Question: Suddenly what happened to CSS '-moz-box-shadow'? In my design the Firefox console appeared with a strange problem:

But as per the <URL> I followed all the rules, then what happened? Here is the block where it's directing:
'''
div.area {
margin: 2px auto;
border: 1px solid #ededed;
-moz-box-shadow: 0 0 2px 0 #ccc;
-webkit-box-shadow: 0 0 2px 0 #ccc;
box-shadow: 0 0 2px 0 #ccc;
margin-top: -80px;
background-color: #ffffff;
position: relative;
}
'''
I tried the following too:
'''
div.area {
-moz-box-shadow: 0 0 2px #ccc;
-webkit-box-shadow: 0 0 2px #ccc;
box-shadow: 0 0 2px #ccc;
}
'''
I'm using Mozilla Firefox 20.0.
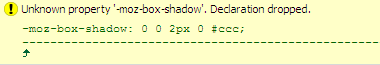
Answer: Since Firefox supports 'box-shadow' so well, it has no reason to keep '-moz-box-shadow' around. It dropped support for the prefix in version 13, so if you're really that concerned about a warning and don't mind losing support for older versions of Firefox, you can remove that declaration. Likewise for '-webkit-box-shadow' for recent versions of WebKit browsers.